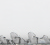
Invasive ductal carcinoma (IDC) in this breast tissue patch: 0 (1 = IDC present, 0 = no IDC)